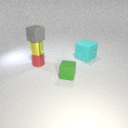
large cyan rubber cube behind small green rubber cube